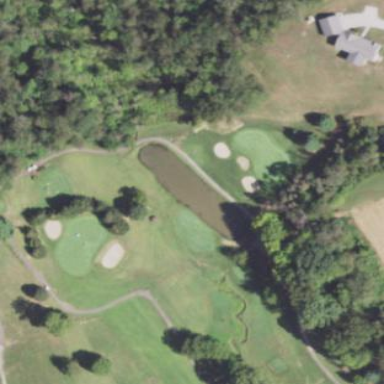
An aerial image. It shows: Golf green.